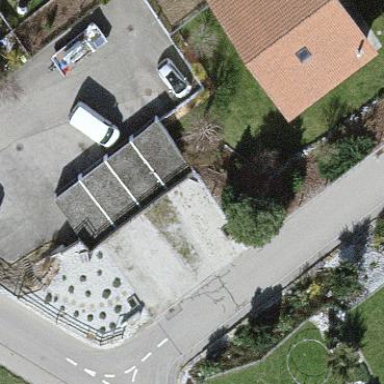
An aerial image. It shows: Group of garages.